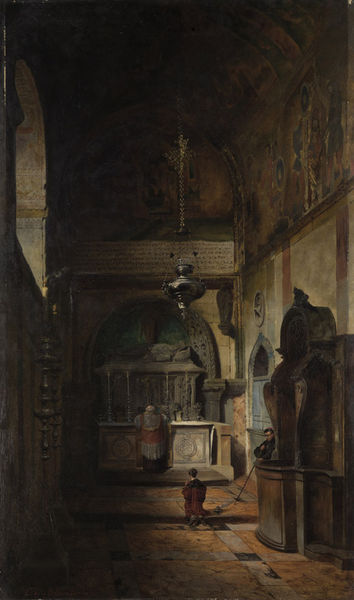
Titel: Blick in die Kapelle Sant Isidro in Venedig
Künstler: Ludwig Dittweiler
Standort: Karlsruhe
Institution: Staatliche Kunsthalle Karlsruhe
Schlagwörter: blau, dunkel, gemälde, gott, mann, schatten, menschen, braun, fenster, holz, lampe, licht, marmor, männer, raum, rücken, schwarz, säulen, tür, zimmer, rot, hochformat, malerei, alt, wand, architektur, barock, mensch, stein, bild, innenraum, öl, dämmerung, kirche, sonne, boden, dunkelheit, geistlicher, gold, interieur, mantel, decke, innen, kind, personen, kontrast, brunnen, schrift, düster, bogen, man, venedig, stab, kette, kuppel, stille, papst, gestühl, inschrift, finster, grimmig, wandgemälde, wandmalerei, atelier, kerze, interior, kerzen, leuchter, lüster, stufe, kammer, lichteinfall, besen, junge, knie, hoch, wände, eng, nische, gefäß, gewölbe, alter, knabe, glaube, kloster, kreuz, moschee, orientalisch, religion, brennen, fliesen, knien, strafe, beten, gebet, altar, kerzenständer, kerzenhalter, kerzenleuchter, prister, orgel, pfarrer, öllampe, kanzel, antik, knieend, kniend, mittelalter, andacht, fresken, gottesdienst, knieen, messdiener, messe, ministrant, priester, weihrauch, kapelle, mönch, licheinfall, licht und schatten, fresko, marmorboden, einrichtung, steinboden, gefangener, betend, el greco, schrein, behälter, sakral, christentum, fresco, kandelaber, gläubige, beichte, grabmal, kessel, küfer, deckenmalerei, romanisch, hallenkirche, san marco, kiche, mensa, ampel, betender, sakralraum, christ, katholisch, wandfresko, busse, fürbitte, dunekl, büßen, päpste, orant, beichtstuhl, kniender, reue, ewiges licht, buse, begen, freken, kirchendiener, weihrauchkessel, kasel, minestrant, beichten, beichstuhl, weirauch, kapele, 19. jahrhundert, schwenker, kustos, leluchter, lammpe, mesner, ministant, beichtsuhl, kircheinterieur, dreimänner